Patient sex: M
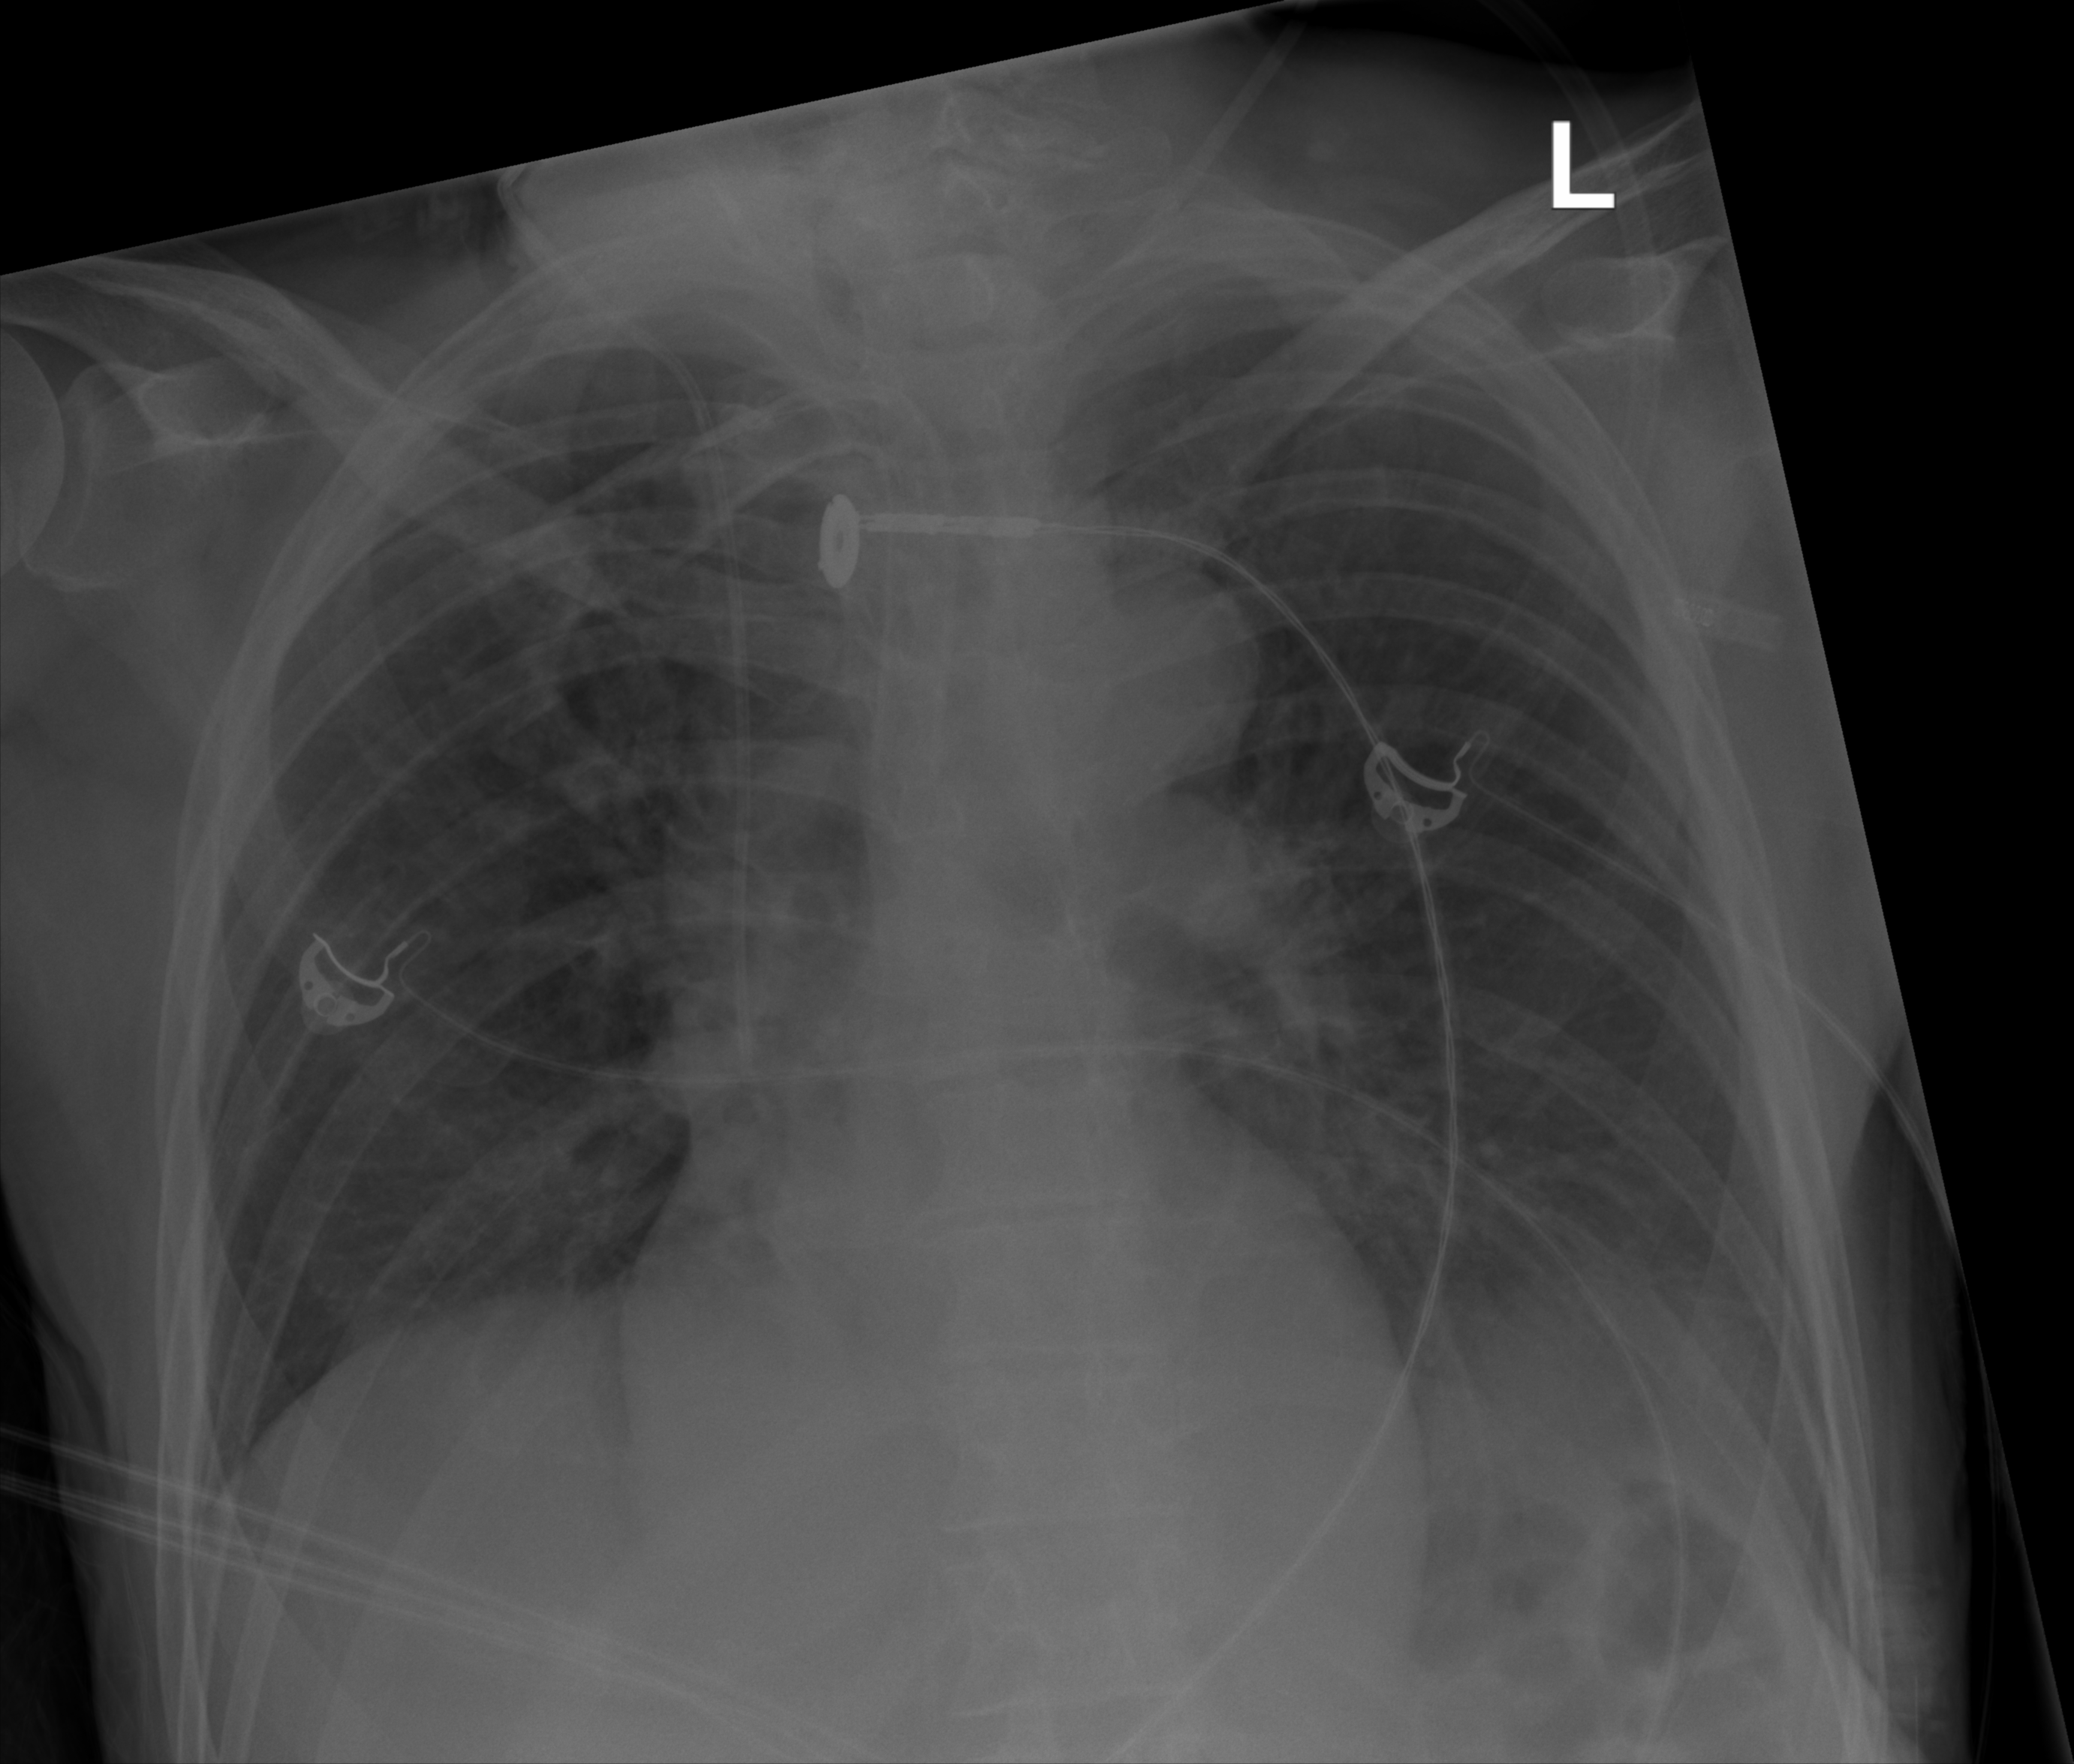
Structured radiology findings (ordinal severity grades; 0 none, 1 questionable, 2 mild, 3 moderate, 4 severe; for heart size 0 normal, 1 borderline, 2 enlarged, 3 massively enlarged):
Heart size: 0
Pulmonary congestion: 0
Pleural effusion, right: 0
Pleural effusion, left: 0
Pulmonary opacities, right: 0
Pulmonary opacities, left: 0
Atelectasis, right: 2
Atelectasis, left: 2